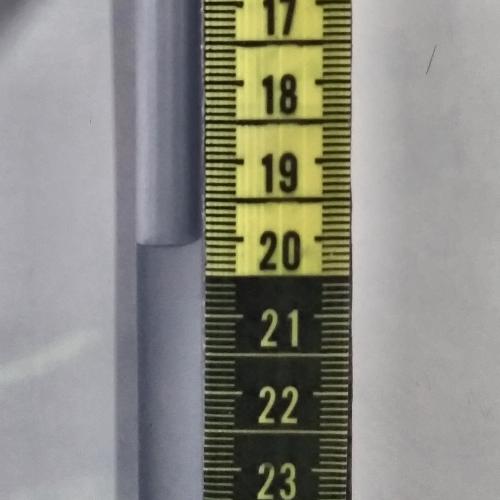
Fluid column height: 20.0 cm